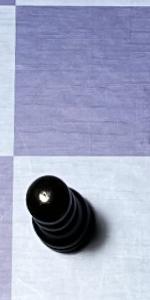
Label: Pawn_Black